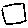
Label: square